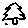
Label: tree